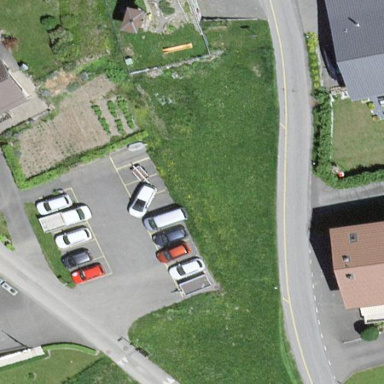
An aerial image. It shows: Parking area with surface.